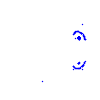
Particle: pion